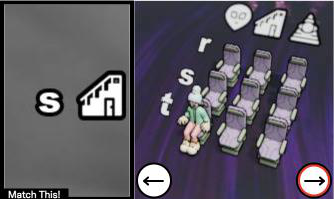
Task: seats
Answer: no